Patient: sex M, age 31
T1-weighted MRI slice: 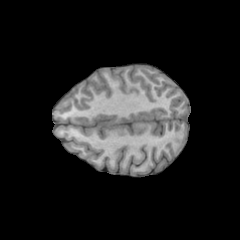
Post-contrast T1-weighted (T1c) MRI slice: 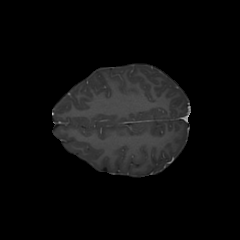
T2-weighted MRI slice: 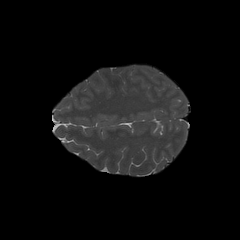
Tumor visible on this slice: no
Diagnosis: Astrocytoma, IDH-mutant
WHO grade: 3